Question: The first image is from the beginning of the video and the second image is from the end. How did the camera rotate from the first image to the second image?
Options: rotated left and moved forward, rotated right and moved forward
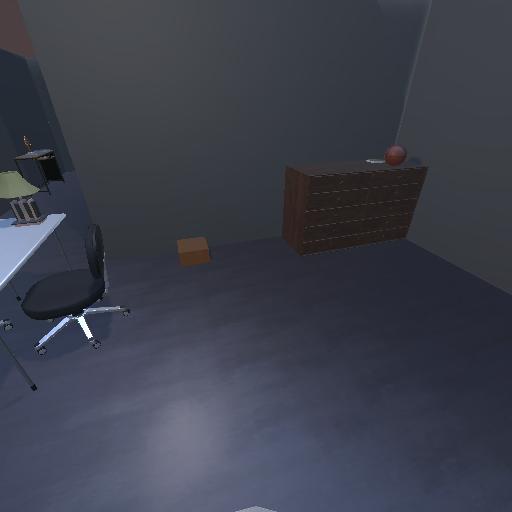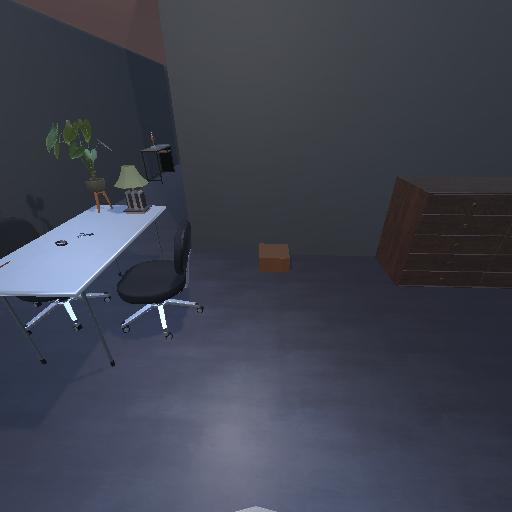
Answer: rotated left and moved forward